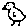
Label: bird